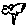
Label: tree